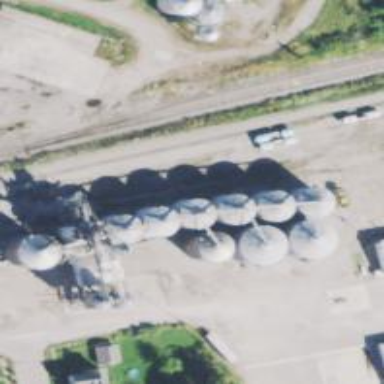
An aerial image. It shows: Silo.